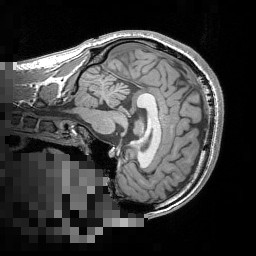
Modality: T1w
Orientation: sagittal
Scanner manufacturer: siemens
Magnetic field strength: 3 T
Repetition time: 1.5 s
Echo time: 0.00291 s